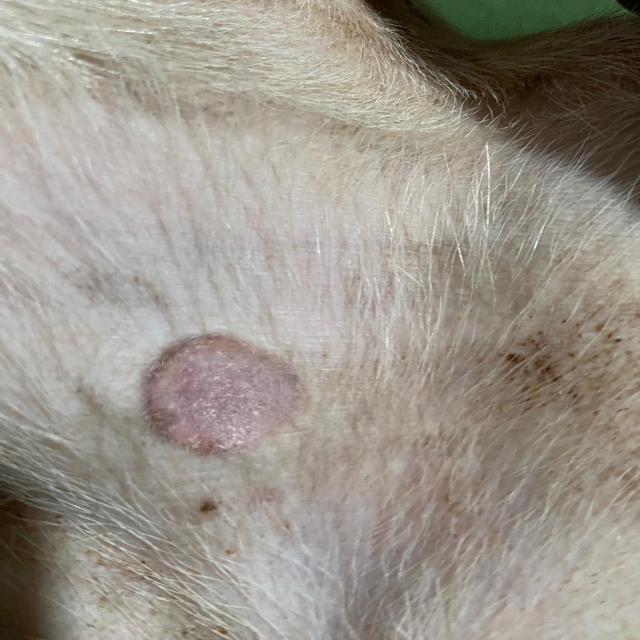
Canine ringworm (Dermatophytosis) — fungal infection caused by Microsporum or Trichophyton. Presents with circular alopecia, scaling, crusting, and broken hairs.